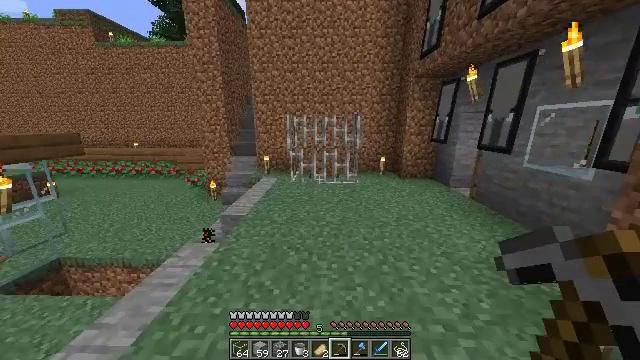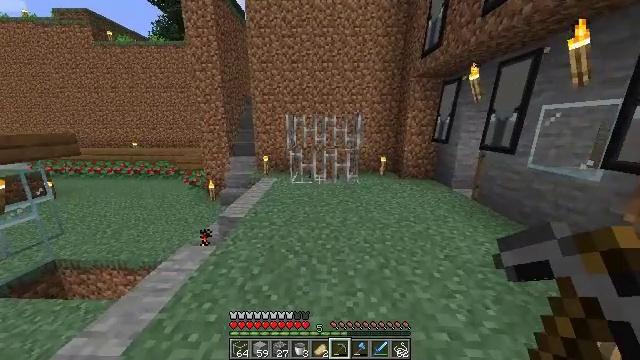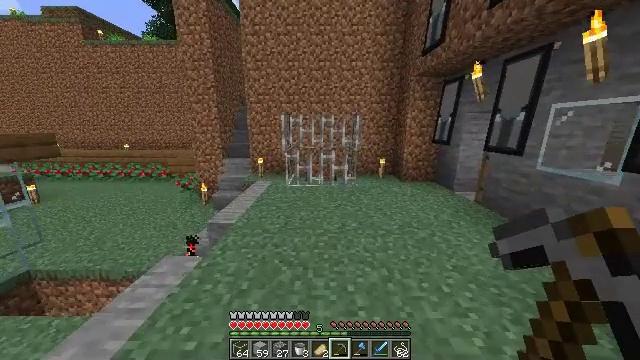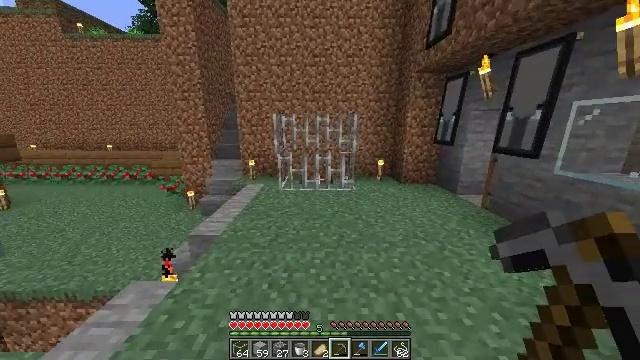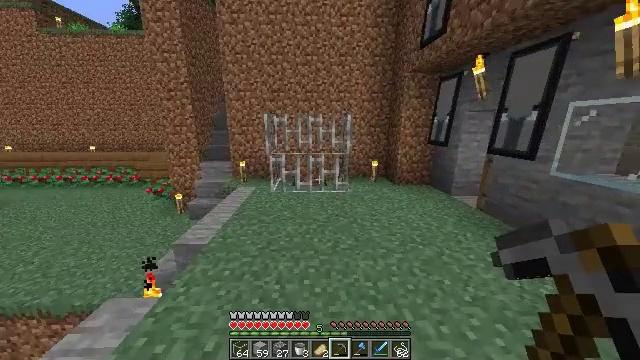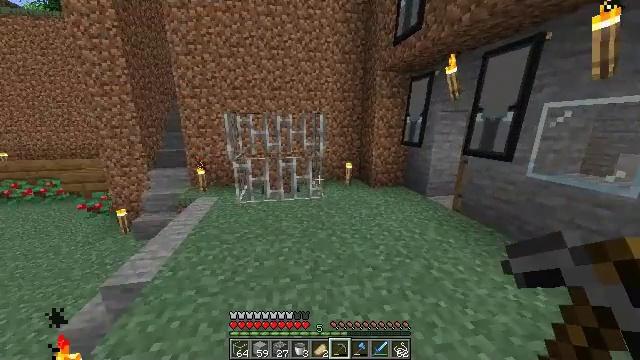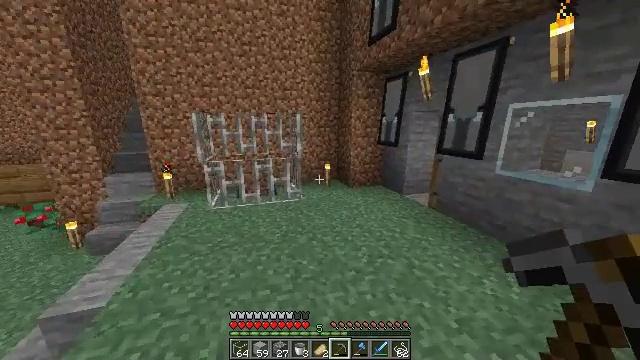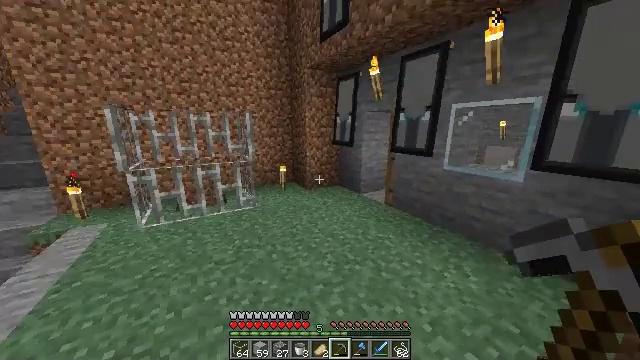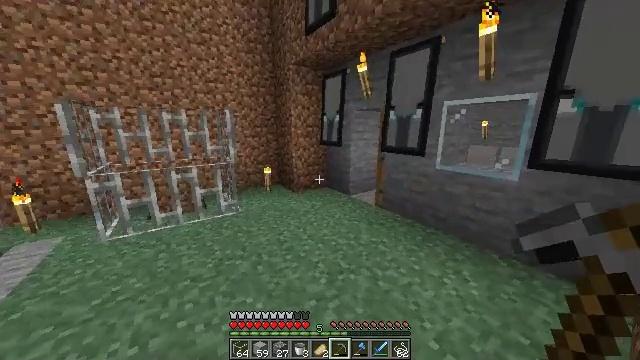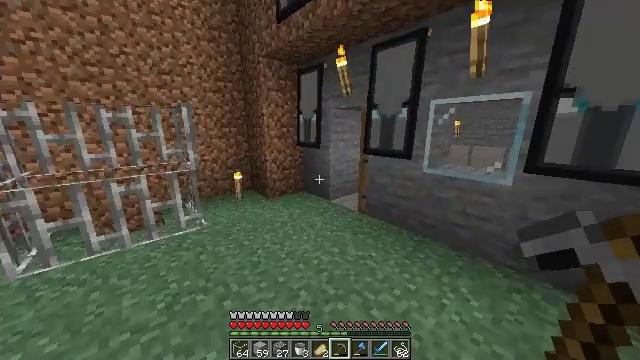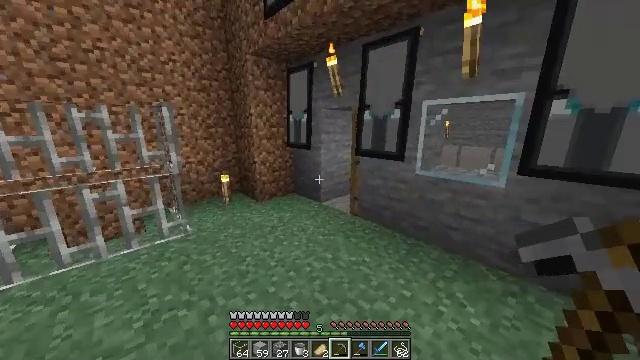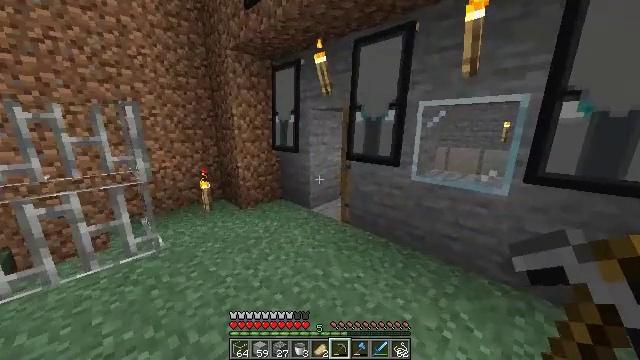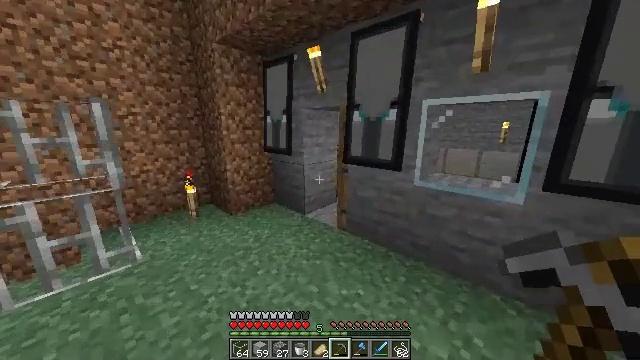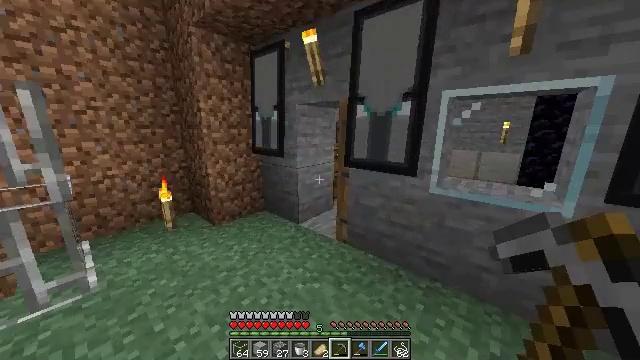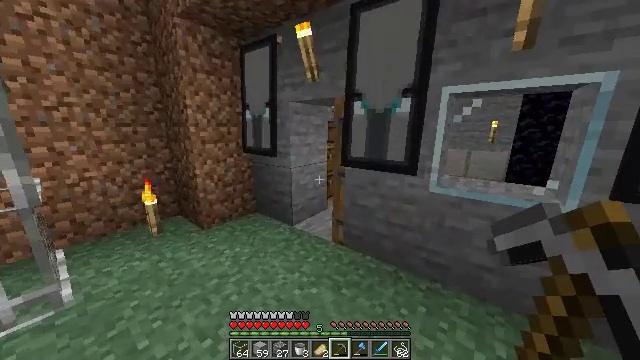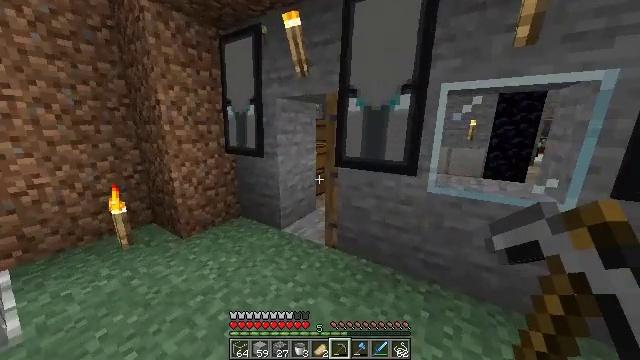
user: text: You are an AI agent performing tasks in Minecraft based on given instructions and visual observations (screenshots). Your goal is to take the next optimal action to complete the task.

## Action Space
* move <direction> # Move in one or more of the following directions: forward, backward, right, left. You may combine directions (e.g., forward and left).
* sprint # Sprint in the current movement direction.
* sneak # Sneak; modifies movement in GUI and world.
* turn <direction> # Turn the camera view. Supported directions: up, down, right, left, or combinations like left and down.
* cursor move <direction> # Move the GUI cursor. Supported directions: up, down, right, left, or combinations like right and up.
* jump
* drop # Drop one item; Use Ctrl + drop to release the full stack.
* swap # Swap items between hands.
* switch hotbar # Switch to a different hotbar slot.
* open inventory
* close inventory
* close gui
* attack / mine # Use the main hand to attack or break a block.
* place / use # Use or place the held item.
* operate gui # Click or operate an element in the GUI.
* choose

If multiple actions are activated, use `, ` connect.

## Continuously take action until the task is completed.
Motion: motion action
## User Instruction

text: Obtain an observer through the crafting table.
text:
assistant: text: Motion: move forward, sprint
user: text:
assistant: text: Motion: move forward, sprint
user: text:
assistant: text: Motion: move forward, sprint, turn right
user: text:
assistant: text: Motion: move forward, turn right
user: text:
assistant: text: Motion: move forward, turn right
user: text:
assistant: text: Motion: move forward, turn right
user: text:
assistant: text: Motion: move forward, turn right
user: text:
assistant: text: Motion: move forward, turn right
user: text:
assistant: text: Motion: move forward, turn right
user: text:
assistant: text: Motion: move forward, turn right
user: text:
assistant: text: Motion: move forward, turn right
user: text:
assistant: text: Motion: move forward, turn right
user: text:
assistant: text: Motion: move forward and move left, turn right
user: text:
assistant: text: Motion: move forward and move left, turn right
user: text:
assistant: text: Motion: move forward and move left, turn right
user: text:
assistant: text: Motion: move forward and move left, turn right
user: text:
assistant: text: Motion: move forward and move left, turn right
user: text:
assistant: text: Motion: move forward and move left, turn right
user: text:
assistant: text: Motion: move forward and move left, sprint, turn right
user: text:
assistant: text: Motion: move forward and move left, sprint, turn right
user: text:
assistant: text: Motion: move forward and move left, sprint, turn right
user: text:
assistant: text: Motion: move forward, sprint, turn right
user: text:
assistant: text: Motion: move forward, turn right
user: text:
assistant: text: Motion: move forward, turn right
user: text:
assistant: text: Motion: move forward, turn right
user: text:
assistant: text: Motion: move forward, turn right
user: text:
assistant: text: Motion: move forward, turn right
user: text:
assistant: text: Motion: move forward, turn right
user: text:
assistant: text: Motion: move forward and move right
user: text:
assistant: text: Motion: move forward and move right